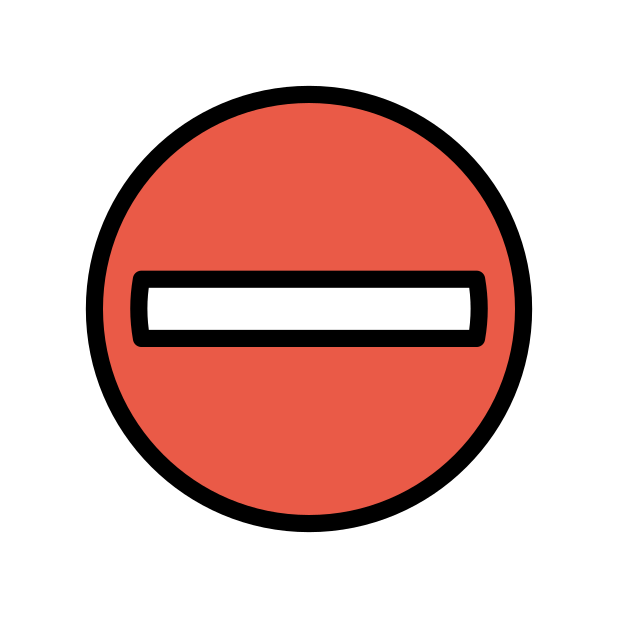
Emoji: ⛔
Name: no entry
Unicode: 0x26d4